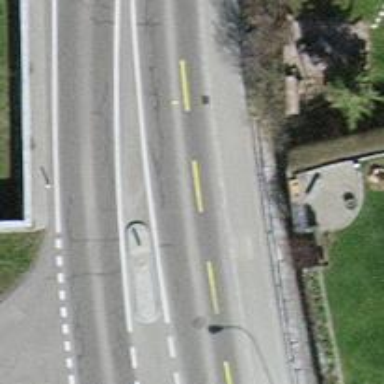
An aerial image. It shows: Primary road with asphalt surface. There is sidewalk on the left and dedicated cycle lane on the left side.